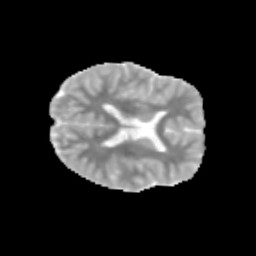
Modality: MD
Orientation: axial
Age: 10
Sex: male
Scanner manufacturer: siemens
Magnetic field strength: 3 T
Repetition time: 3.8 s
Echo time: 0.07 s